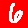
Digit: 6